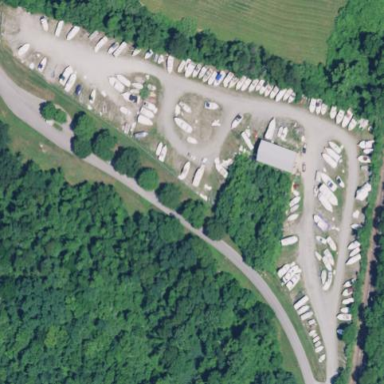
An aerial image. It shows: Boatyard located near waterway.